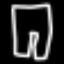
Label: pants